Interaction volume radius: 5 \u00c5
Interaction volume height: 20 \u00c5
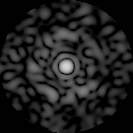
Disorder parameter: 0.8705